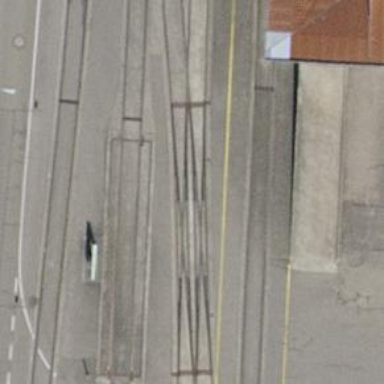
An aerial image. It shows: Single railway spur track.